Interaction volume radius: 5 \u00c5
Interaction volume height: 10 \u00c5
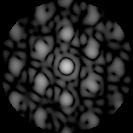
Disorder parameter: 0.331